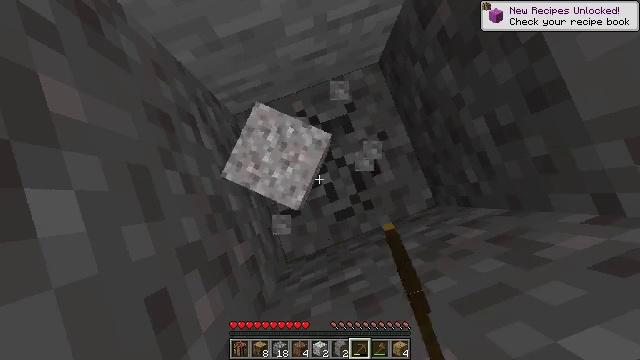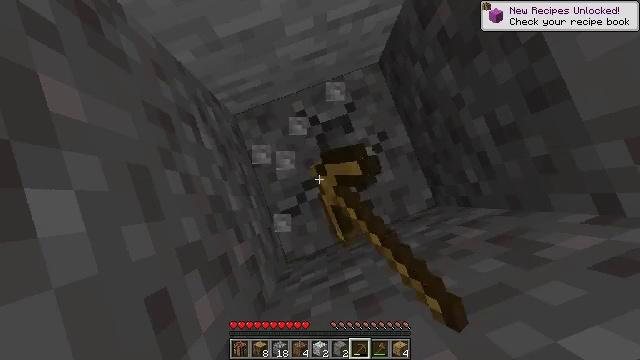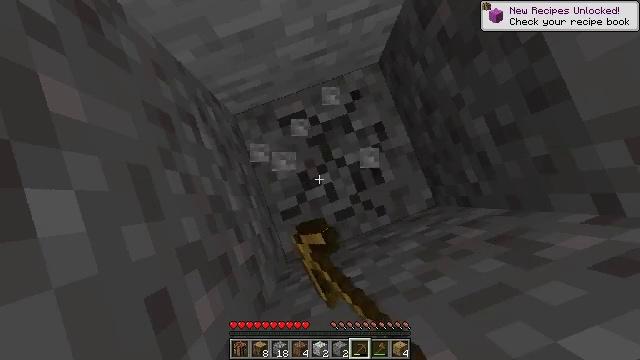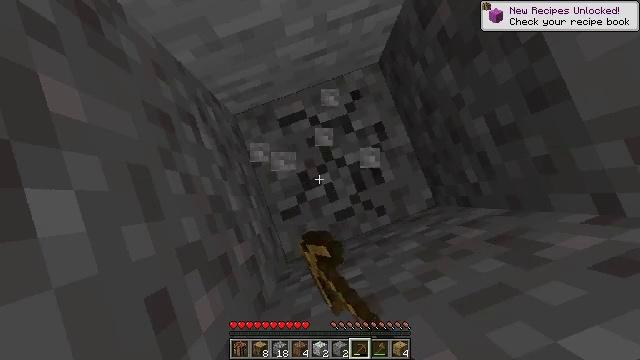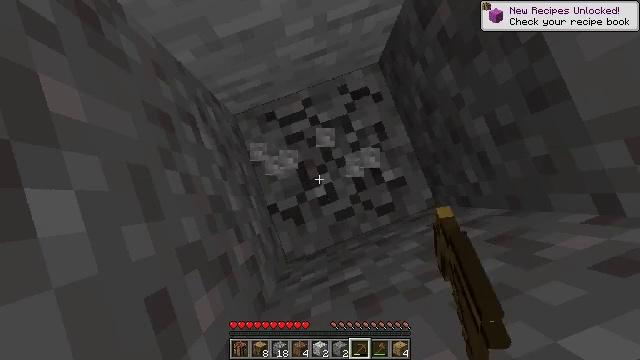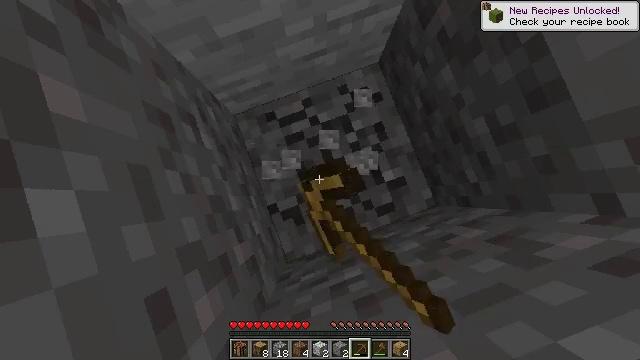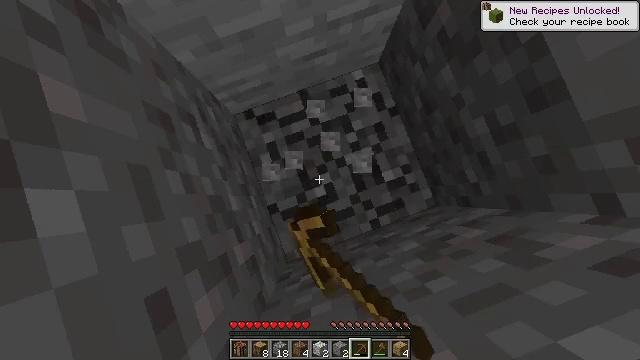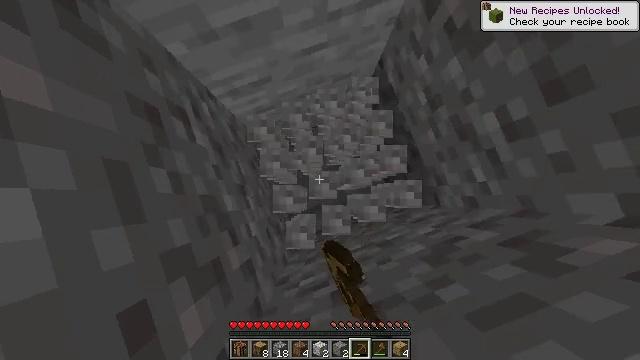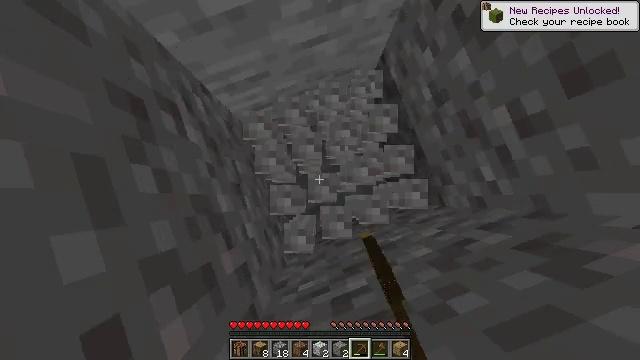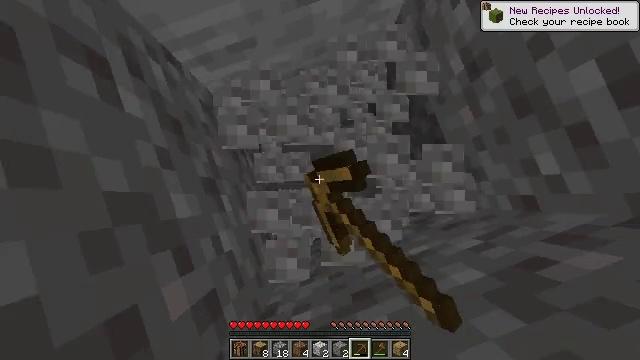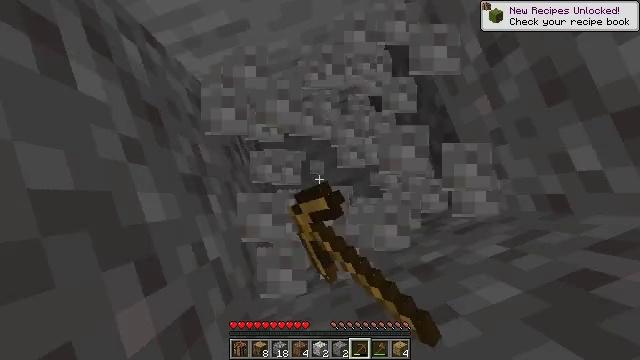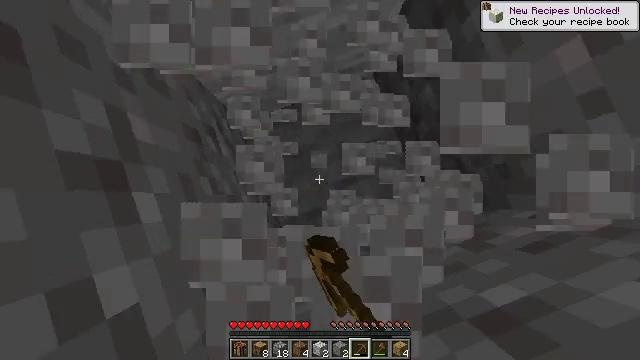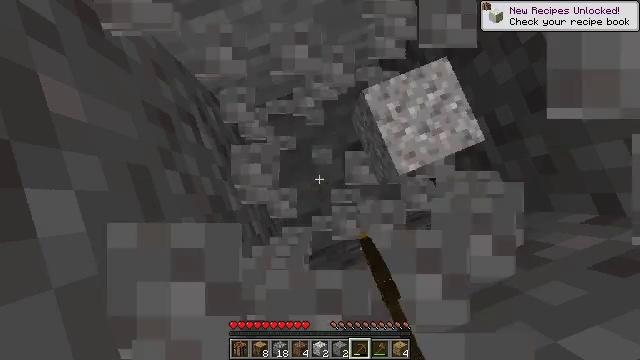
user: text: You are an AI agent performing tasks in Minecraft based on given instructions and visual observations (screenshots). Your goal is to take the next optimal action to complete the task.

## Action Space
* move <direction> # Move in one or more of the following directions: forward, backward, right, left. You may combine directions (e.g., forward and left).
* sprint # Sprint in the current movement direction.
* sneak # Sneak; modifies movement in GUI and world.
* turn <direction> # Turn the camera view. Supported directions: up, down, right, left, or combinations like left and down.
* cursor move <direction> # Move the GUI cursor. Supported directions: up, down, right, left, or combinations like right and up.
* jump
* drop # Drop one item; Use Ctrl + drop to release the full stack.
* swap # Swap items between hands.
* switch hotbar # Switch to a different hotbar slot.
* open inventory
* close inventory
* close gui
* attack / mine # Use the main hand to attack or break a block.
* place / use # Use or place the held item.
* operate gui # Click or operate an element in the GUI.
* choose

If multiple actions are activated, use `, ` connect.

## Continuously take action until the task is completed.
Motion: motion action
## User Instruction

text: Dig through gravel to clear a path.
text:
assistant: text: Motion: attack / mine
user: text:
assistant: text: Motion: attack / mine
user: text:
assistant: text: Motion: attack / mine
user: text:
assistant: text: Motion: attack / mine
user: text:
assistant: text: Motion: attack / mine
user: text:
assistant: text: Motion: attack / mine
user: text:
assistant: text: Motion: attack / mine
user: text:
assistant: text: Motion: attack / mine
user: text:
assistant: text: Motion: attack / mine
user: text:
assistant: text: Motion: attack / mine
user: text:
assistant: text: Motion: attack / mine
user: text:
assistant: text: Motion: attack / mine
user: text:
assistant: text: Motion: attack / mine